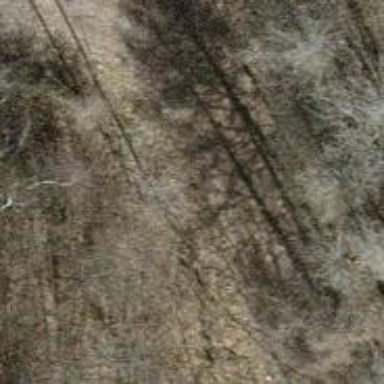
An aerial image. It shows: Track with grade 2 tracktype.